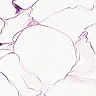
Metastatic tissue present: no